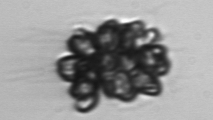
Label: Corymbellus